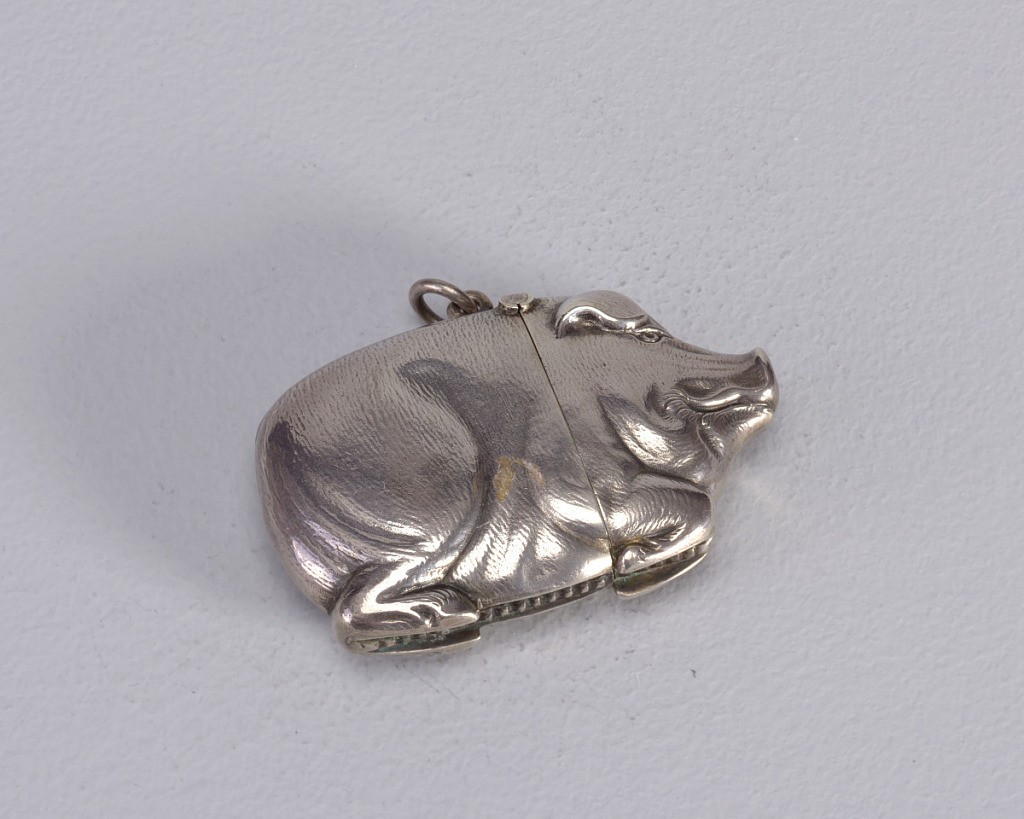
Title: Pig
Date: late 19th century
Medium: Silver
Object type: Matchsafe
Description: In the shape of a pig in profile, legs tucked beneath, with curly tail and floppy ears. Link attached on pig's back behind lid hinge. Head and front legs form lid. Striker recessed in bottom.